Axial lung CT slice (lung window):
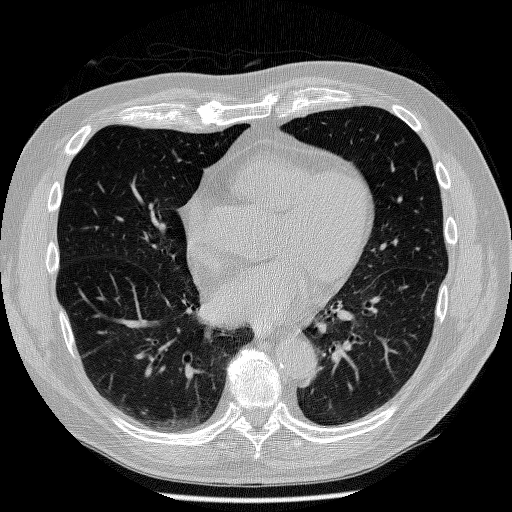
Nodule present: no